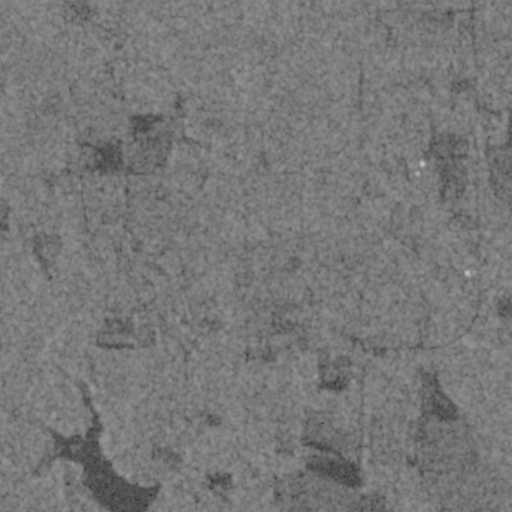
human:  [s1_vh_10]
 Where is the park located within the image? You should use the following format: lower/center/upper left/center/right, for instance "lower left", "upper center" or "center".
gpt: The park is located in the lower left of the image.
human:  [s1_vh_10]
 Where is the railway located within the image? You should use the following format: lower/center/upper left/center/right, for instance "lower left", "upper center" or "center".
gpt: The railway is located in the lower of the image.
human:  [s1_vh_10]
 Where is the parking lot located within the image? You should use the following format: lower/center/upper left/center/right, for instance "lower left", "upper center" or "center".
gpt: There is no parking lot in the image.

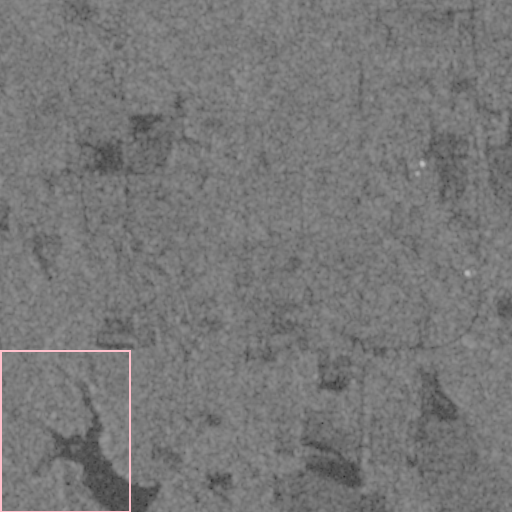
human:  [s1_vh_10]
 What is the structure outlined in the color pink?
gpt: The structure outlined in pink is a park.
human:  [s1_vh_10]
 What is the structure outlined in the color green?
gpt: There is no green outline.